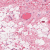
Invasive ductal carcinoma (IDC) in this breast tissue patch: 0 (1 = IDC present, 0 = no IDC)